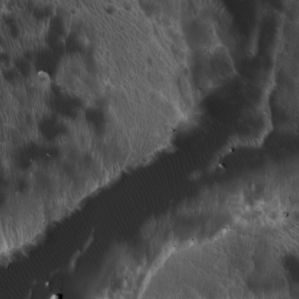
Label: non_frost